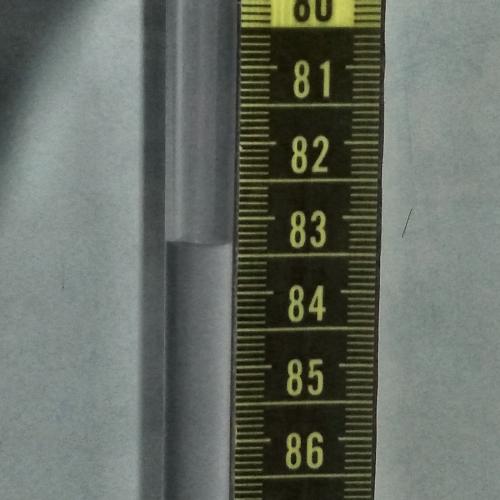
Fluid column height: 83.3 cm